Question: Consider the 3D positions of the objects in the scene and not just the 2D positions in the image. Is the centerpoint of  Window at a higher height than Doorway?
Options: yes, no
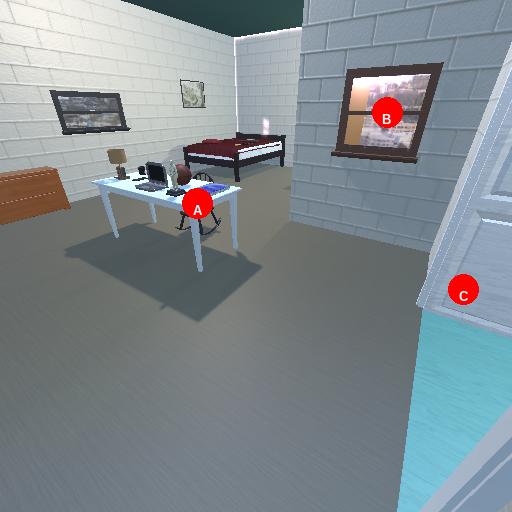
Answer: yes